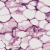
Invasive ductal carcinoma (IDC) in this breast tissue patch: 0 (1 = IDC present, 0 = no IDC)